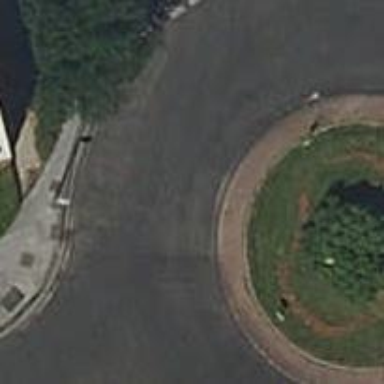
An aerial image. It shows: Tertiary road with asphalt surface leading to roundabout.